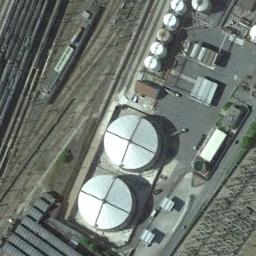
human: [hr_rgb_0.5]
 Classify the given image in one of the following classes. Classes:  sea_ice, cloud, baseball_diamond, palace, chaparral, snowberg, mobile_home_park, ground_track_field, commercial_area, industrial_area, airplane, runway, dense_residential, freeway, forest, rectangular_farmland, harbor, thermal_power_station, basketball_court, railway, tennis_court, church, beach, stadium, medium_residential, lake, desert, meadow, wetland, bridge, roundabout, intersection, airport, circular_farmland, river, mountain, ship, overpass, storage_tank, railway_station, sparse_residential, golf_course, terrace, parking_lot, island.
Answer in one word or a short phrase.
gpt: storage_tank